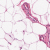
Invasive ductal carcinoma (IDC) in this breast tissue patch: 0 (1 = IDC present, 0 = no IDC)